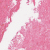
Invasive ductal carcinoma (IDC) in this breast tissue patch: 0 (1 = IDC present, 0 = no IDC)